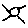
Label: sun